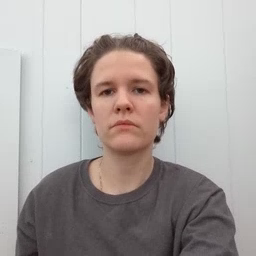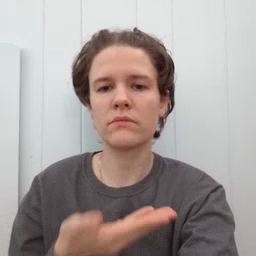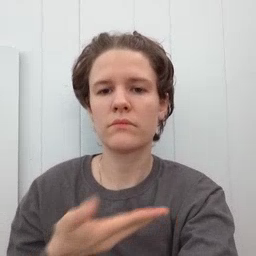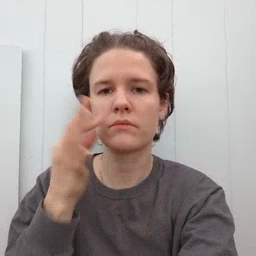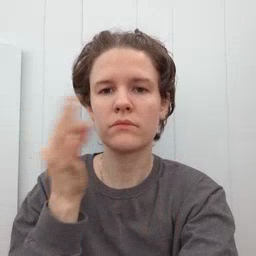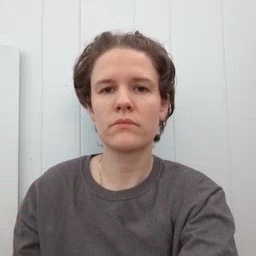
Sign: kitty